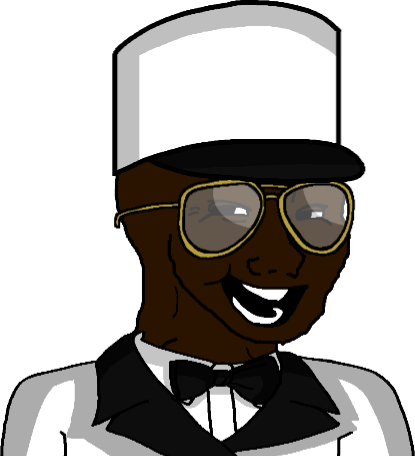
Label: 5_unsorted